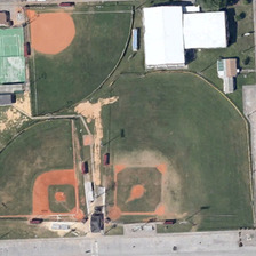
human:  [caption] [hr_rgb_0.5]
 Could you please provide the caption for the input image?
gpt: Two table tennis courts are located on one side of the three baseball courts.

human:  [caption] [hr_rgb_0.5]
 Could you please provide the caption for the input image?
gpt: All three baseball fields are near white buildings and two tennis courts.

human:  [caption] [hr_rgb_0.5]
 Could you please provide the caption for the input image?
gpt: Three baseball fields are close to white buildings and two tennis courts.

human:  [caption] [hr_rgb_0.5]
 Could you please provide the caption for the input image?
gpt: Two table tennis courts are on one side of three baseball courts.

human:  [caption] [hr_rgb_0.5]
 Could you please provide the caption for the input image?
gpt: Two table tennis players are on one side of the three baseball fields.